Field crop: maize
Growth stage: 2
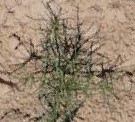
Species: salsola